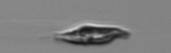
Label: Chrysochromulina_lanceolata